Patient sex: M
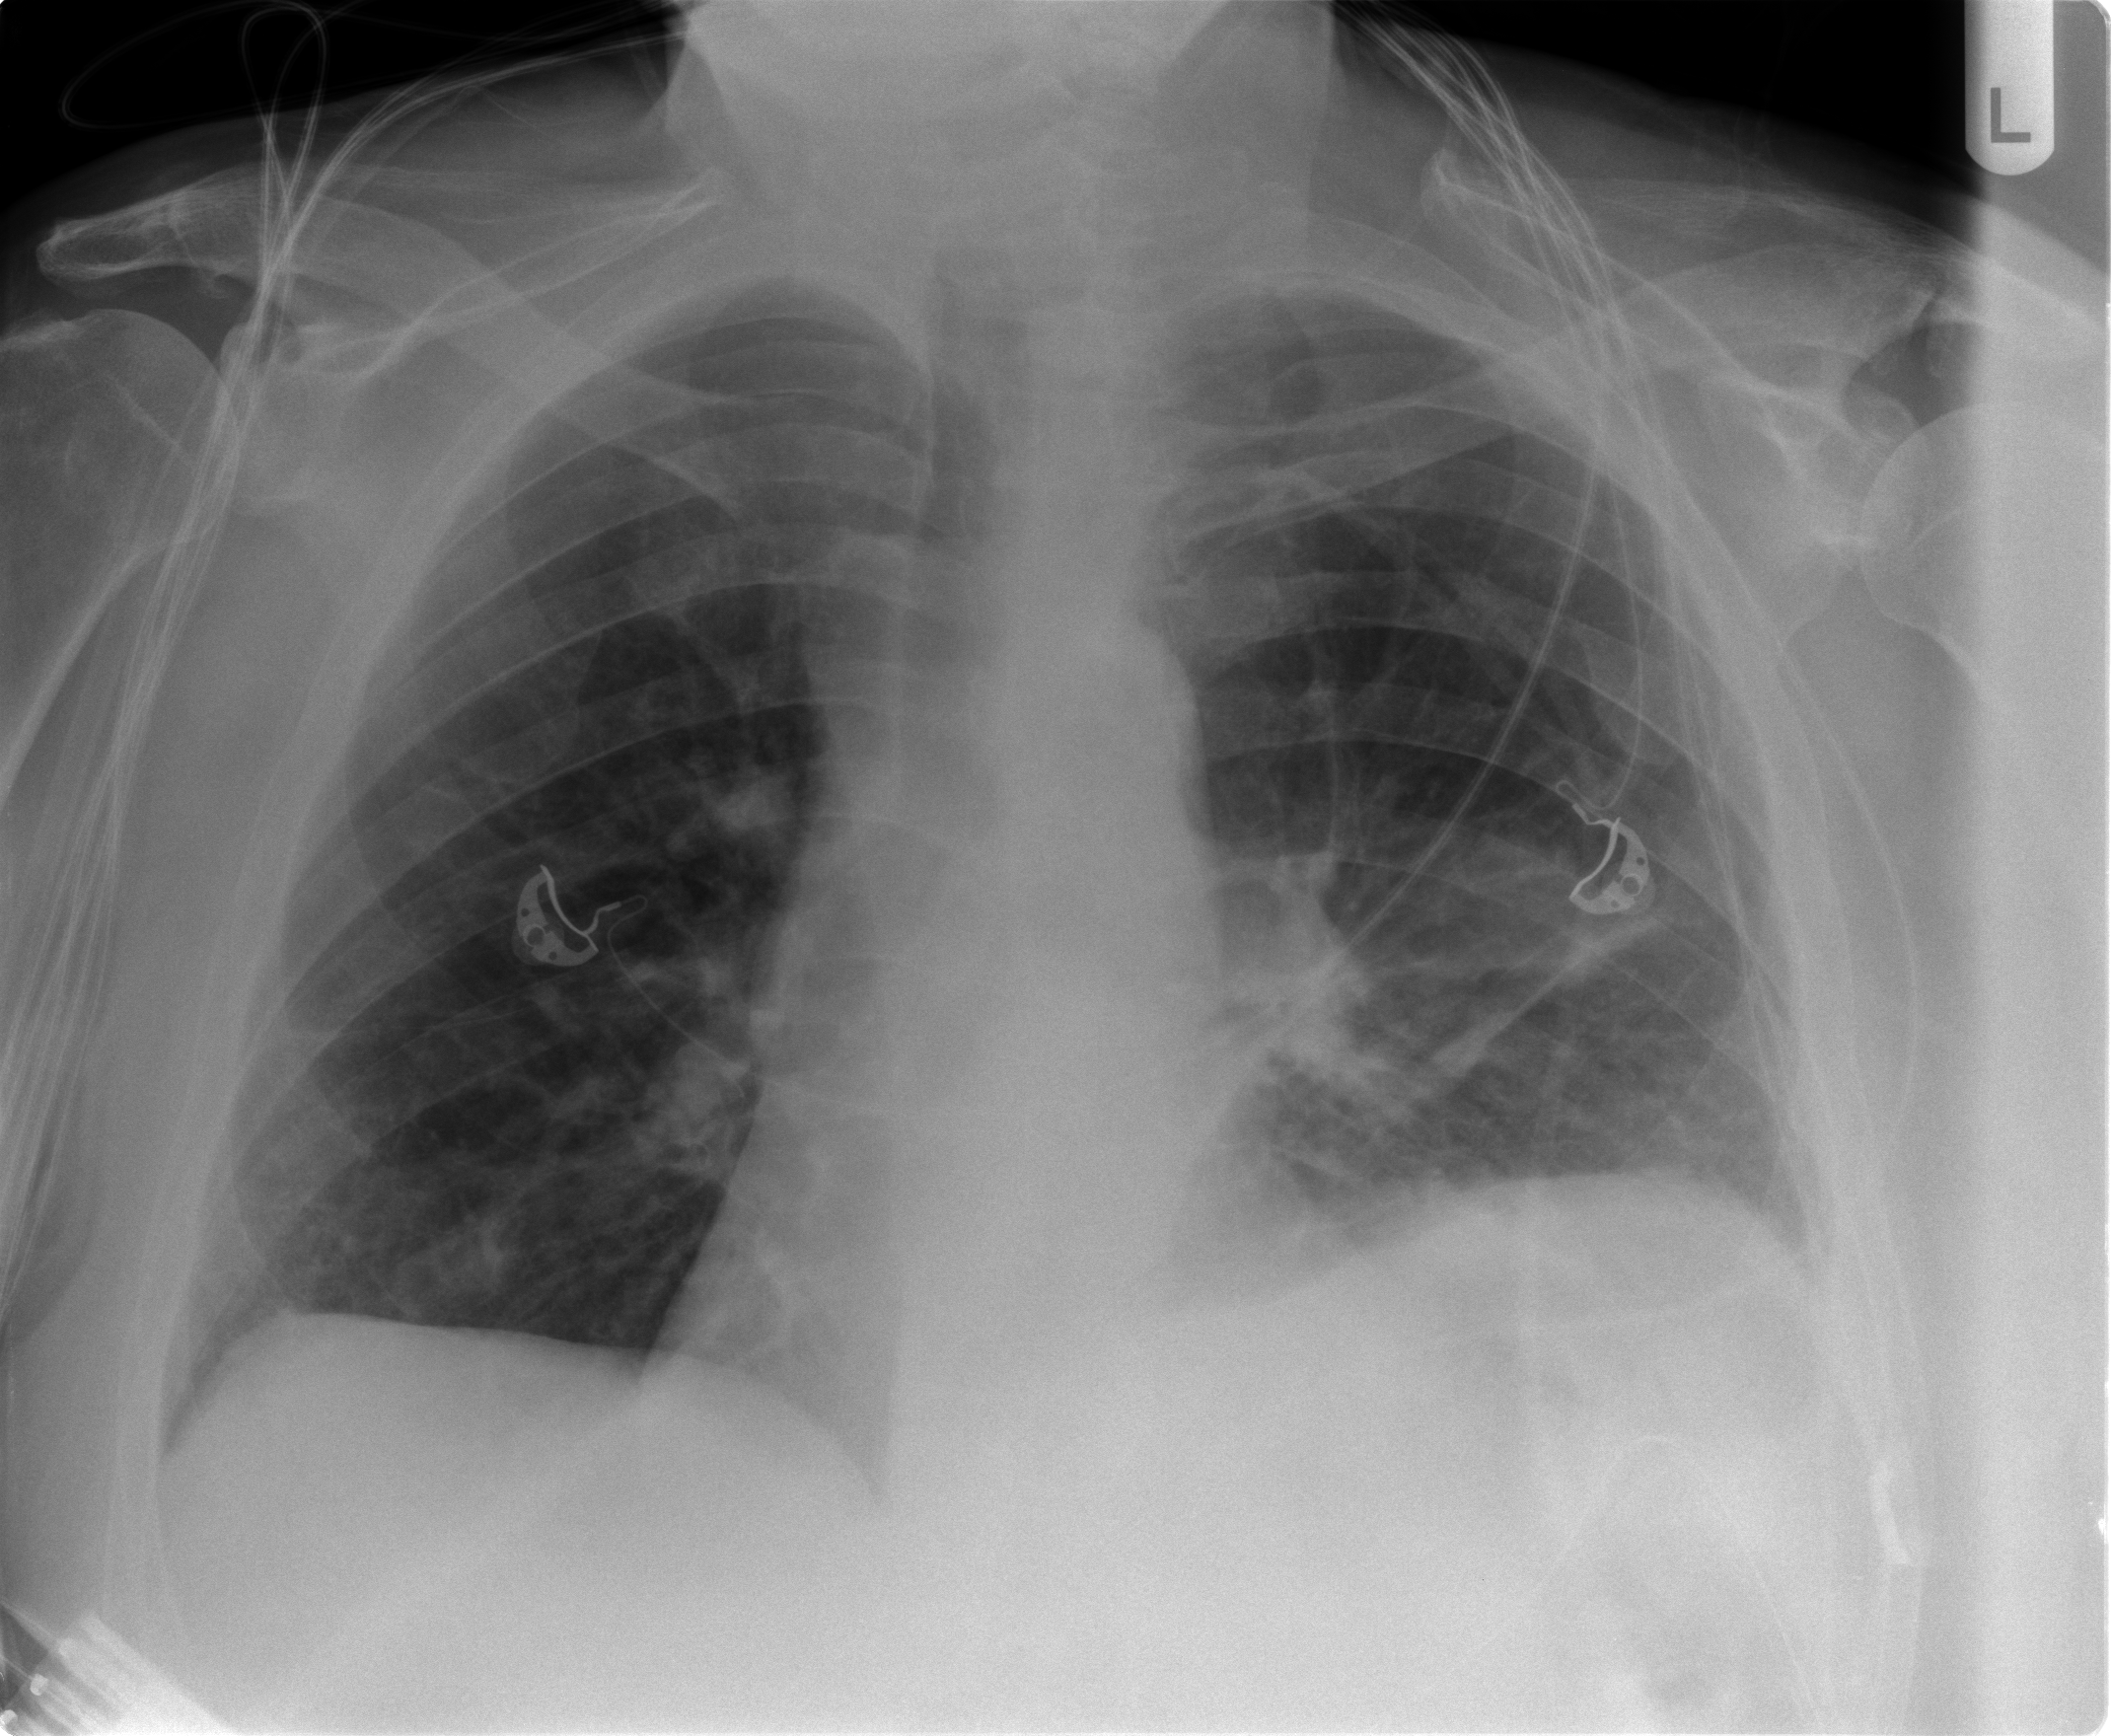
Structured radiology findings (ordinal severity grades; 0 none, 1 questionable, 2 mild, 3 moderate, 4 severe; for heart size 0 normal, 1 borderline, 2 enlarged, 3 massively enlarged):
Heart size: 0
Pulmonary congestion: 0
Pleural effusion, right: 0
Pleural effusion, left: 1
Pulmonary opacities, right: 0
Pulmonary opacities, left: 0
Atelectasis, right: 1
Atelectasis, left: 2